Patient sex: M
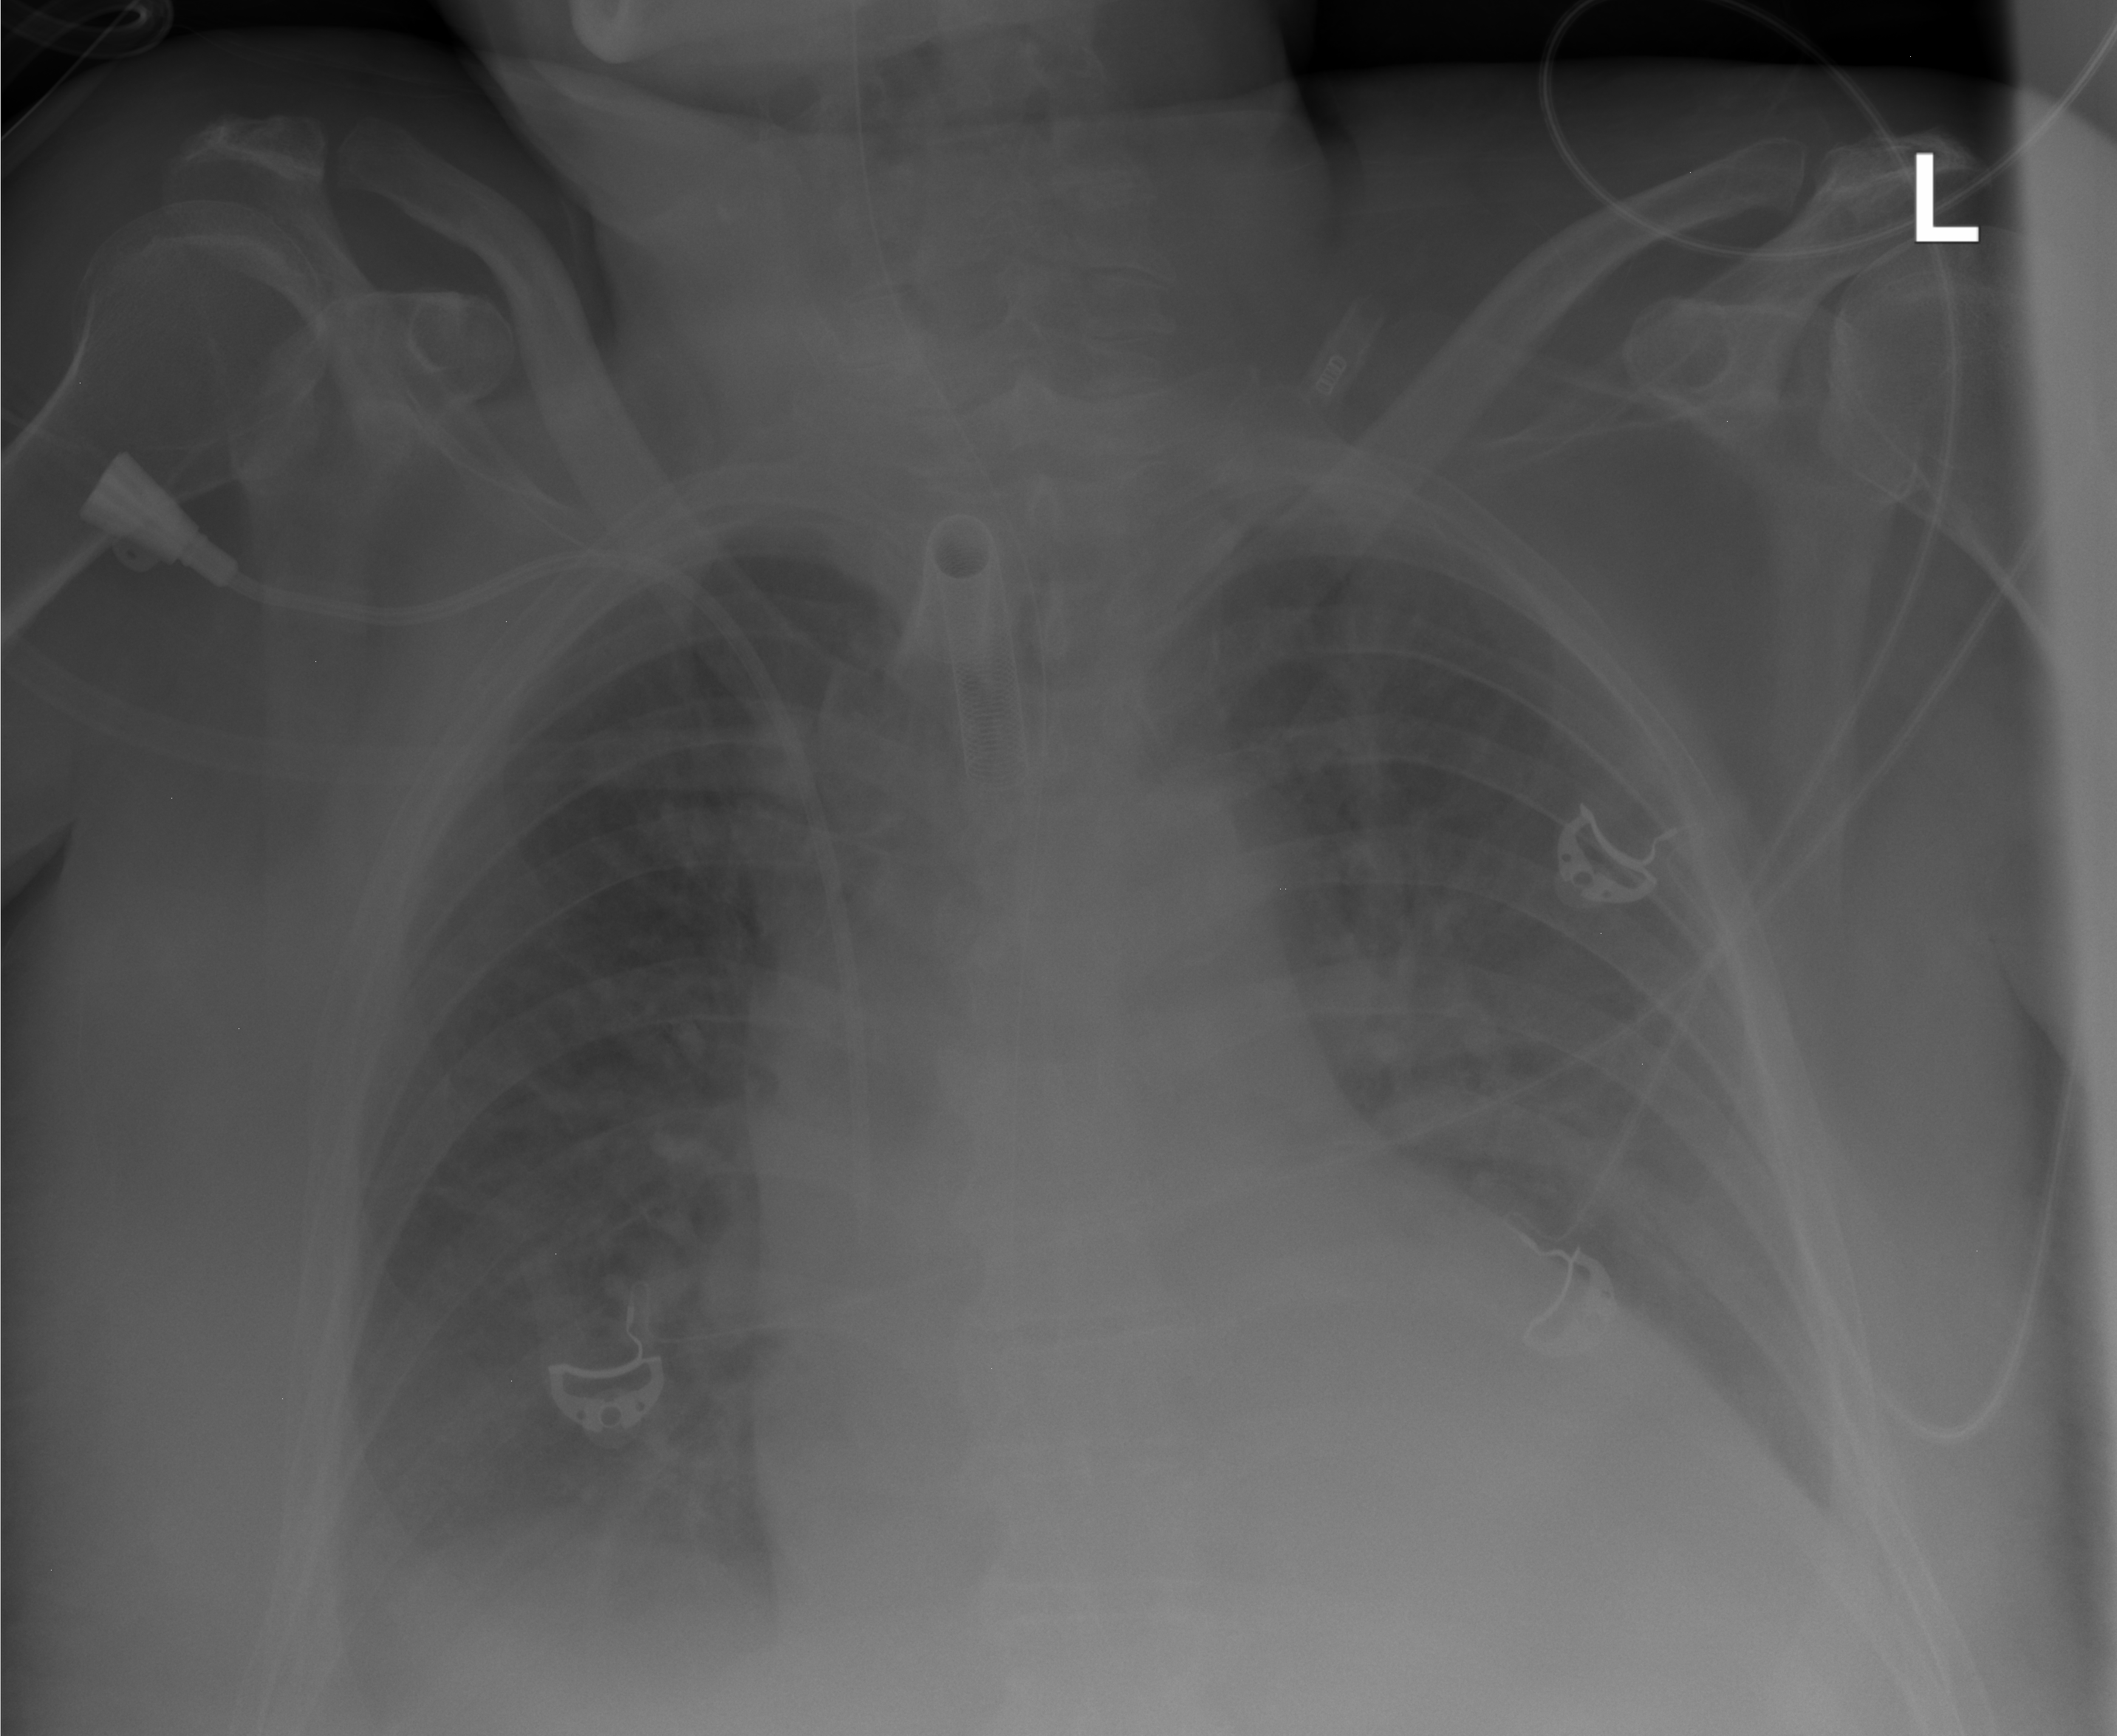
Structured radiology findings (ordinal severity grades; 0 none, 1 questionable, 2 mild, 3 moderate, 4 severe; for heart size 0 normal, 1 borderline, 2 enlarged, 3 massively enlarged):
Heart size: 2
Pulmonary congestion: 2
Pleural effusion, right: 2
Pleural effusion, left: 0
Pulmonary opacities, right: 0
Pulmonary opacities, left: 0
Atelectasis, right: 2
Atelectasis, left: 0